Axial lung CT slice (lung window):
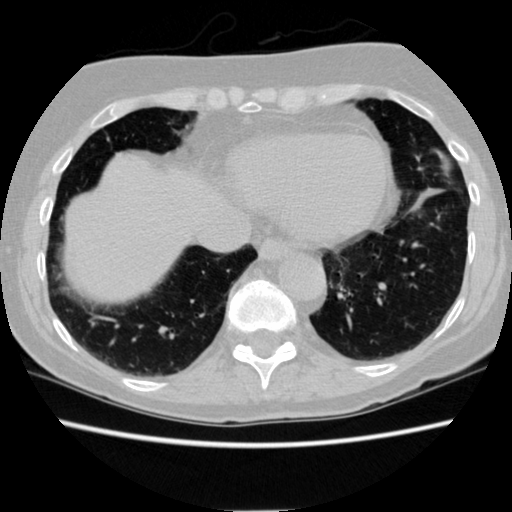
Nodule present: no